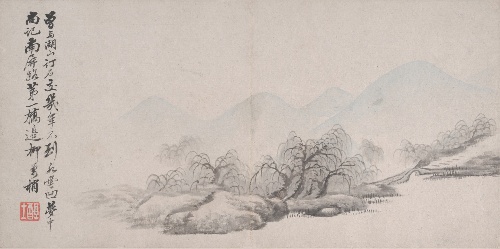
Title: 清   戴熙   山水圖  冊|Landscapes
Artist: Dai Xi
Artist bio: Chinese, 1801–1860
Date: 1848
Object type: Album
Classification: Paintings
Medium: Album of eight paintings; ink and color on paper
Culture: China
Period: Qing dynasty (1644–1911)
Dimensions: 12 1/4 x 7 5/8 in. (31.1 x 19.4 cm)
Department: Asian Art
Credit line: Purchase, Bequest of Dorothy Graham Bennett, 1984
Accession year: 1984
Repository: Metropolitan Museum of Art, New York, NY
Tags: Landscapes